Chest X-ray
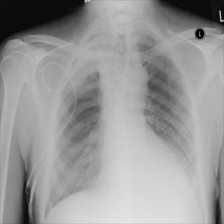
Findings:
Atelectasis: negative
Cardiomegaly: negative
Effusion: positive
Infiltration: negative
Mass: positive
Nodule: negative
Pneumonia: negative
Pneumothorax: negative
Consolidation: negative
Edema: negative
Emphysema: negative
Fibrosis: positive
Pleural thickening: negative
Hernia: negative